Interaction volume radius: 10 \u00c5
Interaction volume height: 35 \u00c5
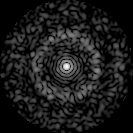
Disorder parameter: 0.8278